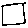
Label: square